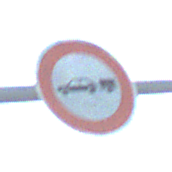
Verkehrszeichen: VerbotPersonenkraftwagenMitAnhaenger
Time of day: SunriseSunset
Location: Outdoor (Beach)
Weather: PartlyCloudy
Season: NotSpecified
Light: Natural